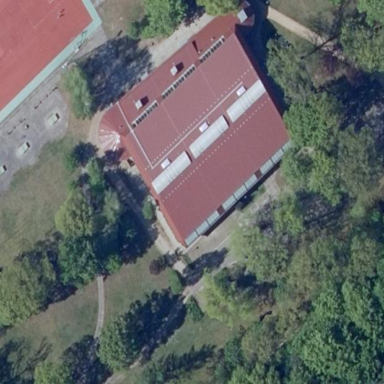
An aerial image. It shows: Sports centre building.